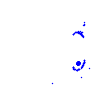
Particle: electron